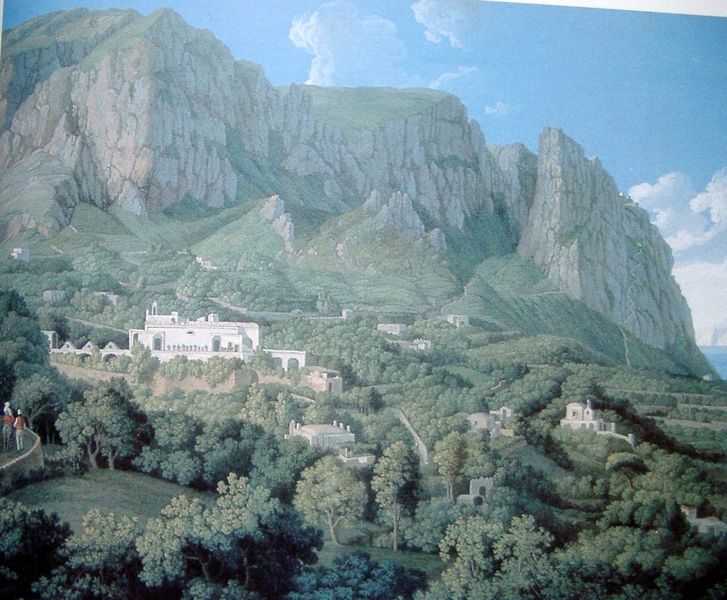
Titel: Der Berg Solaro auf Capri mit dem Palazzo Inglese
Künstler: Jacob Philipp Hackert
Standort: Caserta
Institution: Palazzo Reale
Schlagwörter: baum, berg, blau, blätter, felsen, gemälde, himmel, laub, mann, meer, schatten, weiß, wolken, bäume, frauen, grün, landschaft, menschen, see, stadt, grau, hell, hintergrund, licht, schwarz, terasse, anlage, gebäude, haus, schloss, weg, wiese, wolke, beige, öl, ferne, häuser, hügel, natur, kirche, pfad, rauch, sonne, wege, kind, klassizismus, spitzen, tal, wald, bauern, pferd, reiter, garten, hellblau, küste, schiff, sommer, bogen, fassade, italien, perspektive, zwei, berge, dolomiten, fels, gebirge, gipfel, hang, kamm, dorf, giebel, mauer, berglandschaft, massiv, rundbogen, tor, zinnen, betrachter, klippe, panorama, ruine, burg, palast, wandern, ideal, festung, wälder, felsig, gefälle, villa, seitenblick, sehnsucht, anwesen, mauern, landhaus, reise, wanderer, griechenland, hain, aquädukt, plateau, spaziergänger, wipfel, dreiecke, schief, platteau, gewölk, wanderweg, zerklüftet, schroff, terassen, ideallandschaft, gebrige, olivenbäume, hochplateau, alpenland, besonnt, huckepack, gebäde, almen, verschobener druck